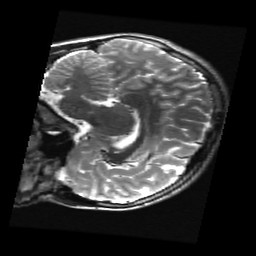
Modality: T2w
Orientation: sagittal
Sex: male
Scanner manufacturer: ge
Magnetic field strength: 3 T
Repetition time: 5 s
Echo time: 0.101 s